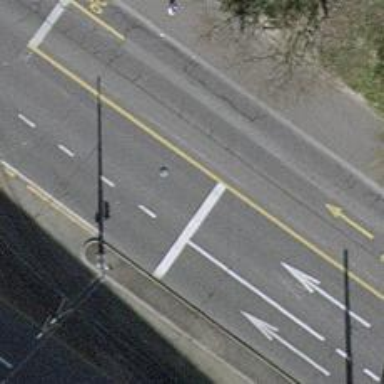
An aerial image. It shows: Bus stop with shelter for public transport.